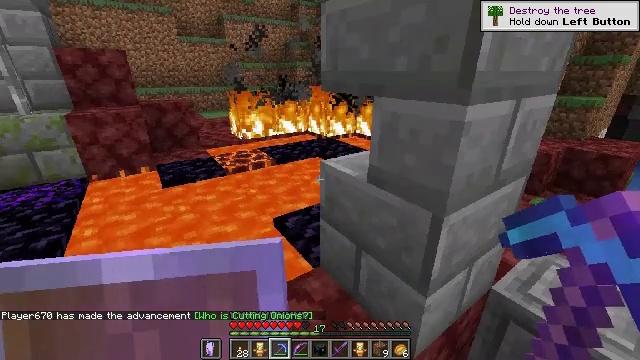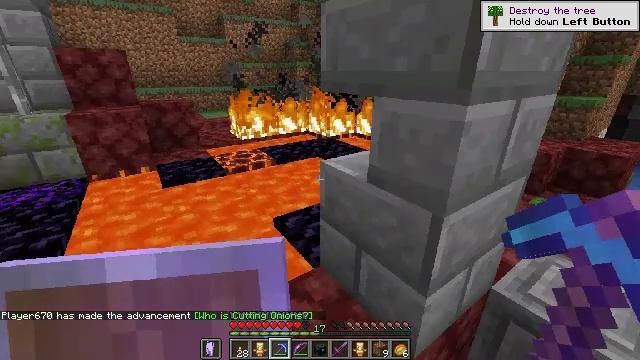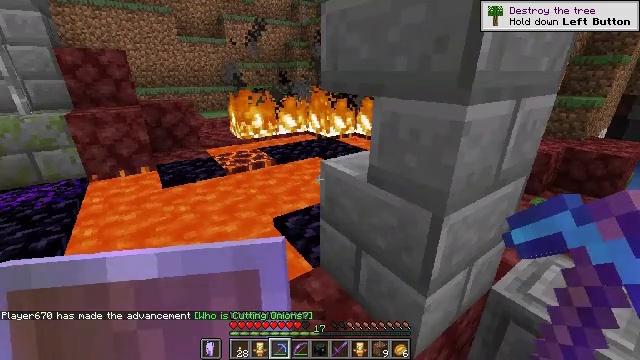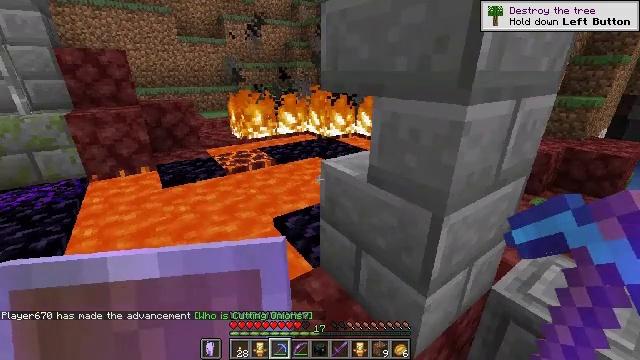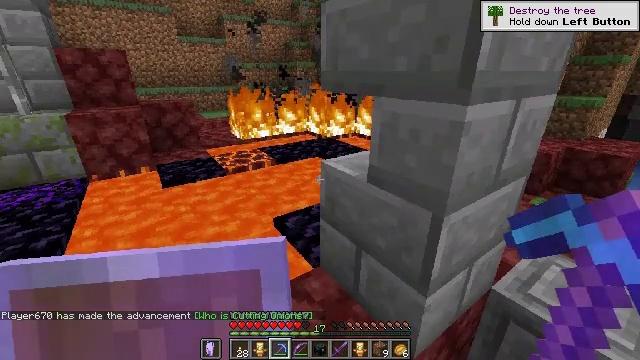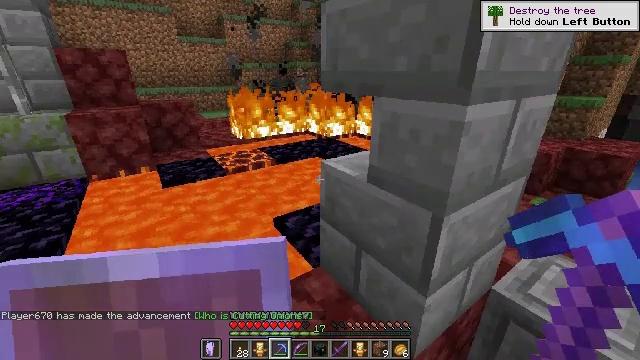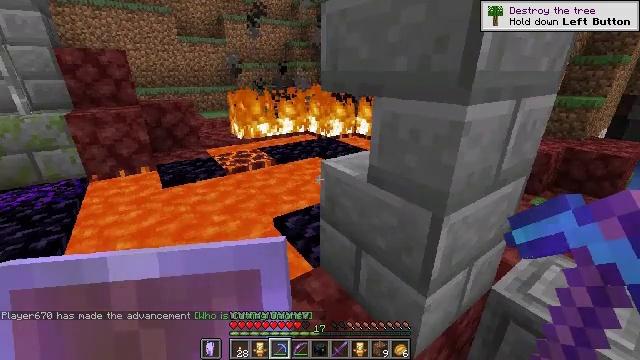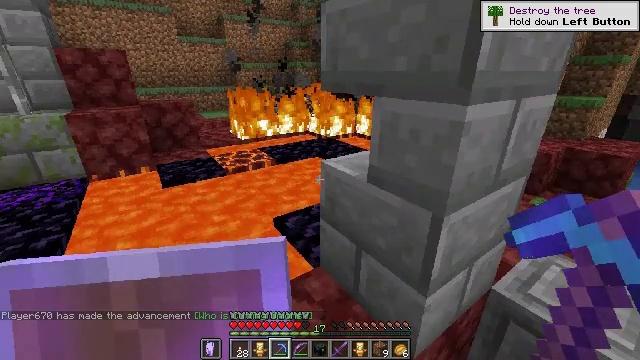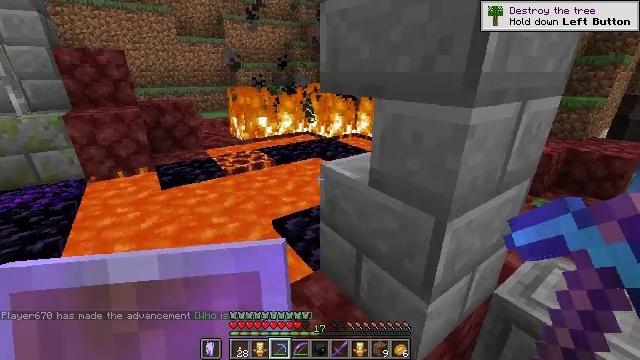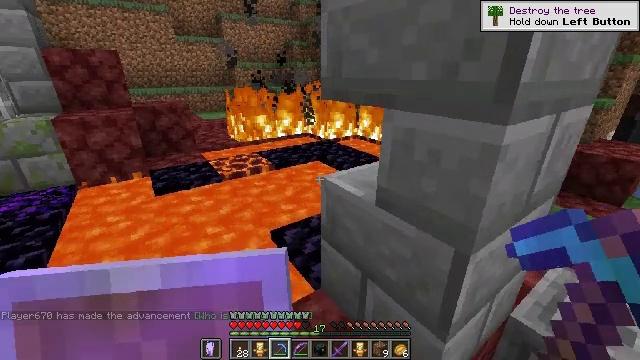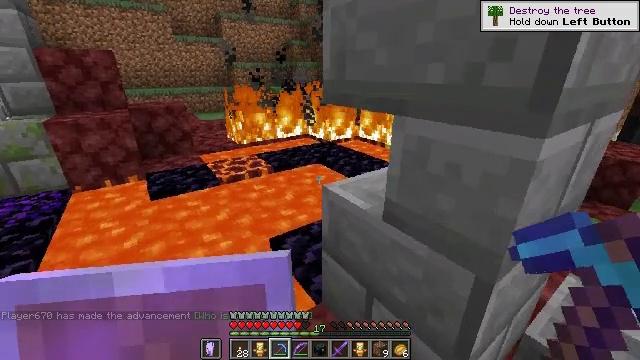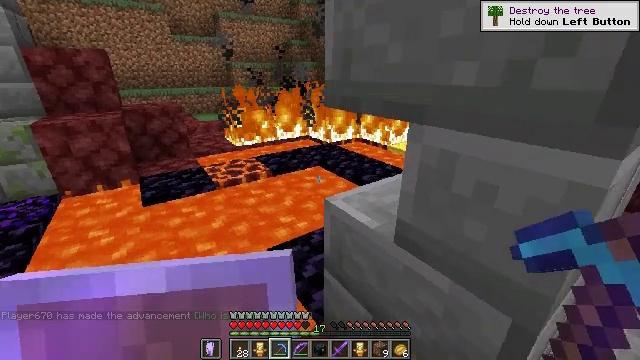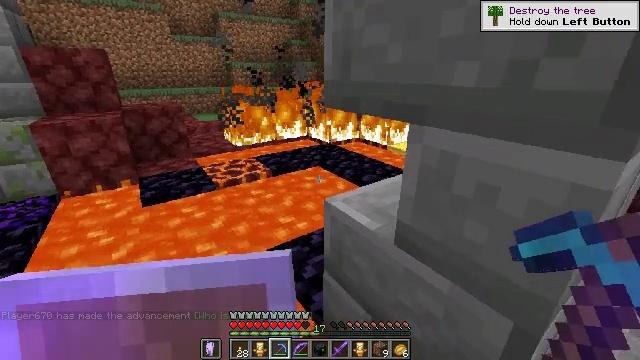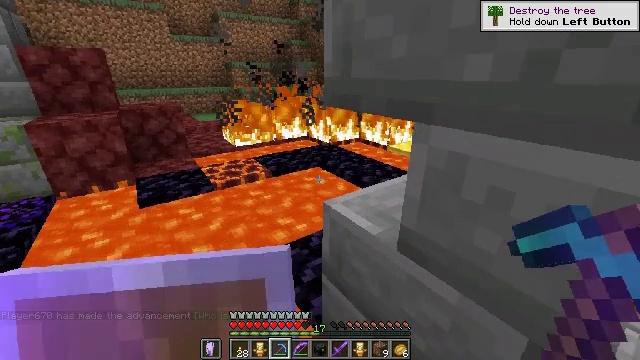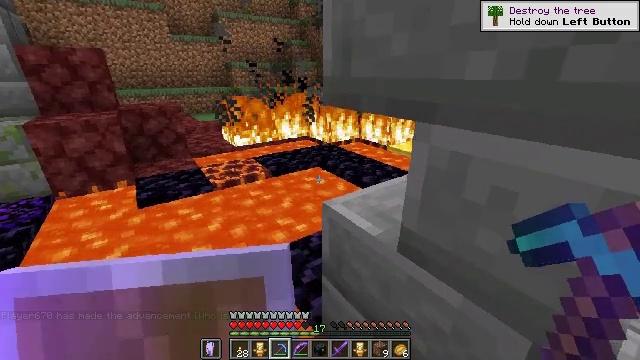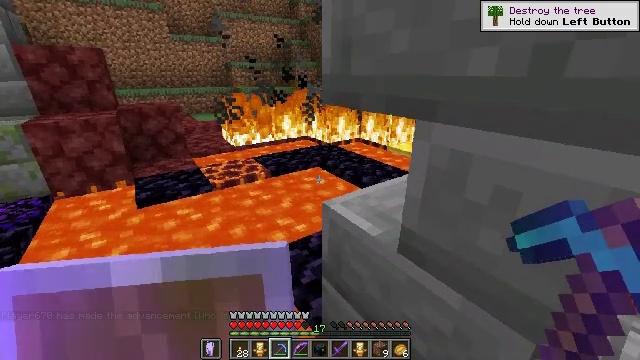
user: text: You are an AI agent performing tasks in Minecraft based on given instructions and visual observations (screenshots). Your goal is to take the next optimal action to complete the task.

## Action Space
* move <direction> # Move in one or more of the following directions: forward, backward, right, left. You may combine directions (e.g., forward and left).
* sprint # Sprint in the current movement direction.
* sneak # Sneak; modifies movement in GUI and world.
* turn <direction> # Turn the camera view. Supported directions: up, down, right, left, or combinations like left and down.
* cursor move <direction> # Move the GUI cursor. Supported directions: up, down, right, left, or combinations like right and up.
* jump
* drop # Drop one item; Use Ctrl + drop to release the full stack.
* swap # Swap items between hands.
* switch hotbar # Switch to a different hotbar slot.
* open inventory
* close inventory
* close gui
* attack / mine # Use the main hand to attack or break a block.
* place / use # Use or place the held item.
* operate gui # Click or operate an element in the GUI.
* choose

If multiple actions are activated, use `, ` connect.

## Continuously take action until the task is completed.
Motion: motion action
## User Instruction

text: Destroy the fire.
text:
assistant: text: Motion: no_op
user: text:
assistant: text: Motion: no_op
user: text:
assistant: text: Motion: no_op
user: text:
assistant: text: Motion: no_op
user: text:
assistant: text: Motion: no_op
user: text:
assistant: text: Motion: no_op
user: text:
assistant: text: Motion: no_op
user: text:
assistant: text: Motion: move forward
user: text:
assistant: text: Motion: move forward
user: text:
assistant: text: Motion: move forward
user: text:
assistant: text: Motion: no_op
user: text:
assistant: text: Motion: no_op
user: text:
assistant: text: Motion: no_op
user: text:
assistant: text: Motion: no_op
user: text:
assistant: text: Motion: no_op
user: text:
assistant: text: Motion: no_op
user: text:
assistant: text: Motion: no_op
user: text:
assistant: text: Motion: no_op
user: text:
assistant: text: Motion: no_op
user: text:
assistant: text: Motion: no_op
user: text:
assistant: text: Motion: no_op
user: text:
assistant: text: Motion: turn left
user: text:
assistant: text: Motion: turn left and down
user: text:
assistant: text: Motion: turn left
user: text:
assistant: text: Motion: turn left
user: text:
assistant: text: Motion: turn left
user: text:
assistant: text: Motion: turn left
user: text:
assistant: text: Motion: turn left and down
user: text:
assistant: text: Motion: turn left
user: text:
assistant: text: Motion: turn left